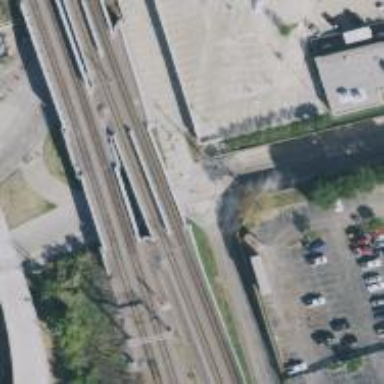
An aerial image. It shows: Light rail bridge with electrified contact line.